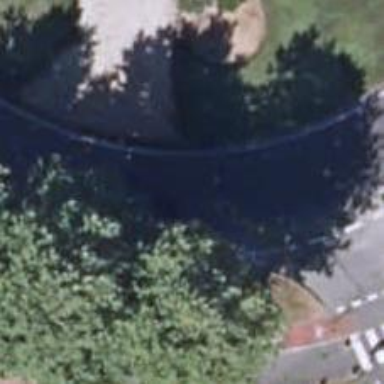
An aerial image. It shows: Secondary road with asphalt surface leading to roundabout.